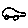
Label: car